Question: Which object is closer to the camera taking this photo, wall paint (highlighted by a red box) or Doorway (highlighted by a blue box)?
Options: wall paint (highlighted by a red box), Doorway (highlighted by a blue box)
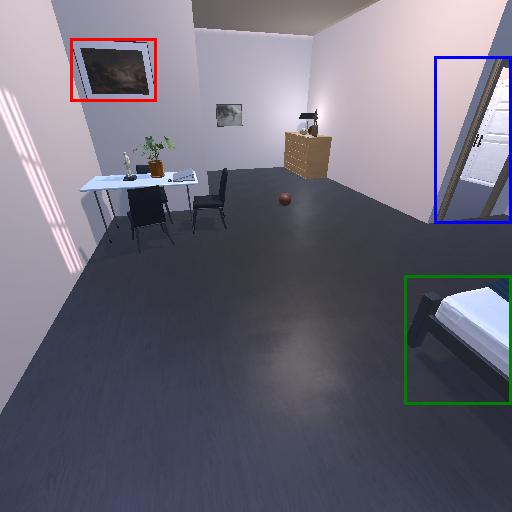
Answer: wall paint (highlighted by a red box)